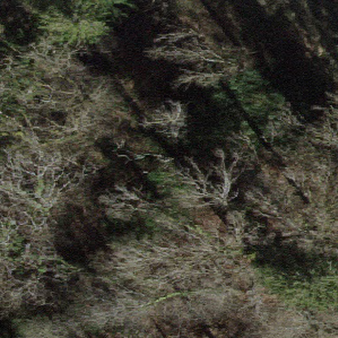
Label: other